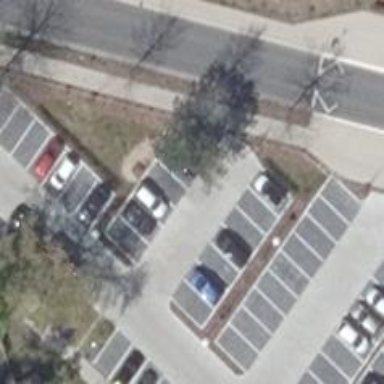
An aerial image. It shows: Road serving as parking aisle.